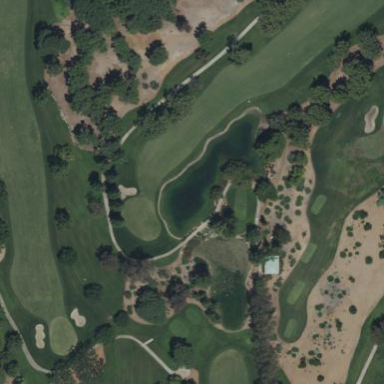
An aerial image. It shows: Scenic view of water hazard on golf course. The natural water feature adds beauty to the landscape.